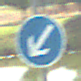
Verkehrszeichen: VorgeschriebeneVorbeifahrtLinks
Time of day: MorningAfternoon
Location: Outdoor (Nature)
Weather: PartlyCloudy
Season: NotSpecified
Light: Natural